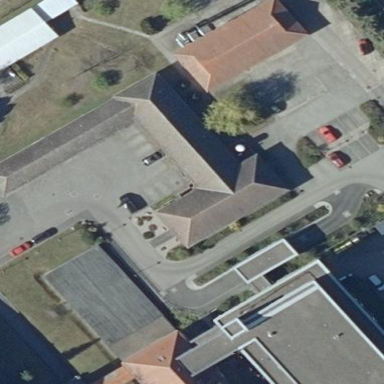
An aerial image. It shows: Hospital building.